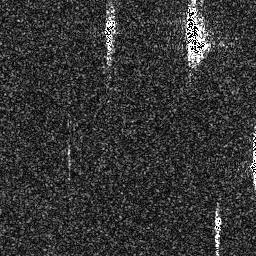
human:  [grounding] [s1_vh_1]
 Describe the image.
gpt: In the satellite image, there is  <ref>1 medium ship </ref> <box>[[38, 5, 45, 20, 0]]</box> located at top,  <ref>1 large ship </ref> <box>[[70, 0, 82, 23, 0]]</box> located at top right.